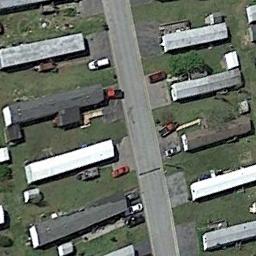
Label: mobile_home_park